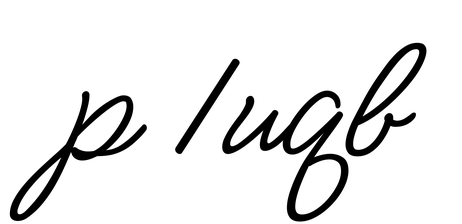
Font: MeowScript-Regular